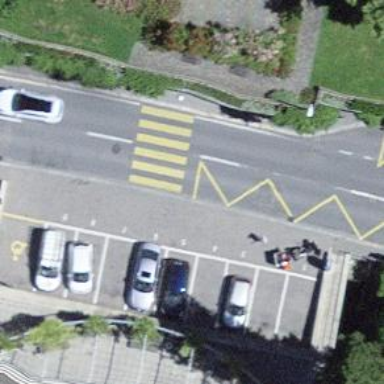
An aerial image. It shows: Uncontrolled road crossing with markings.